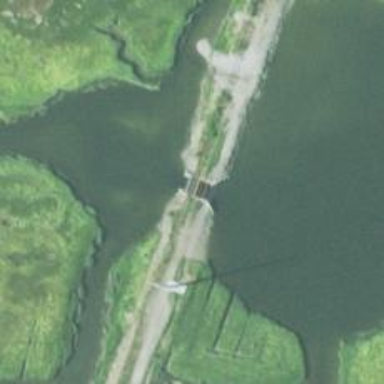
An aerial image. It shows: Path on disused railway bridge.